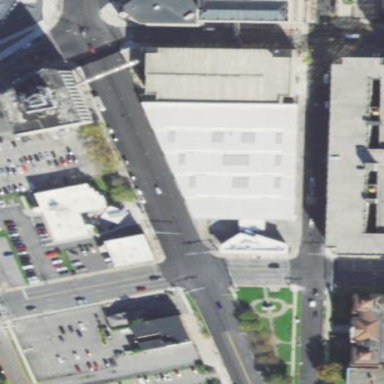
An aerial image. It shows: Bus station located at building roof.